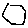
Label: hexagon